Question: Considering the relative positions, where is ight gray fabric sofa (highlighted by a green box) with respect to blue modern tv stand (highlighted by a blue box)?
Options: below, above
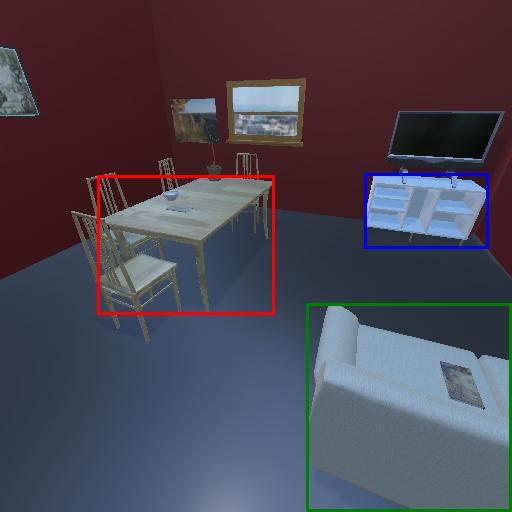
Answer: below